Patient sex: F
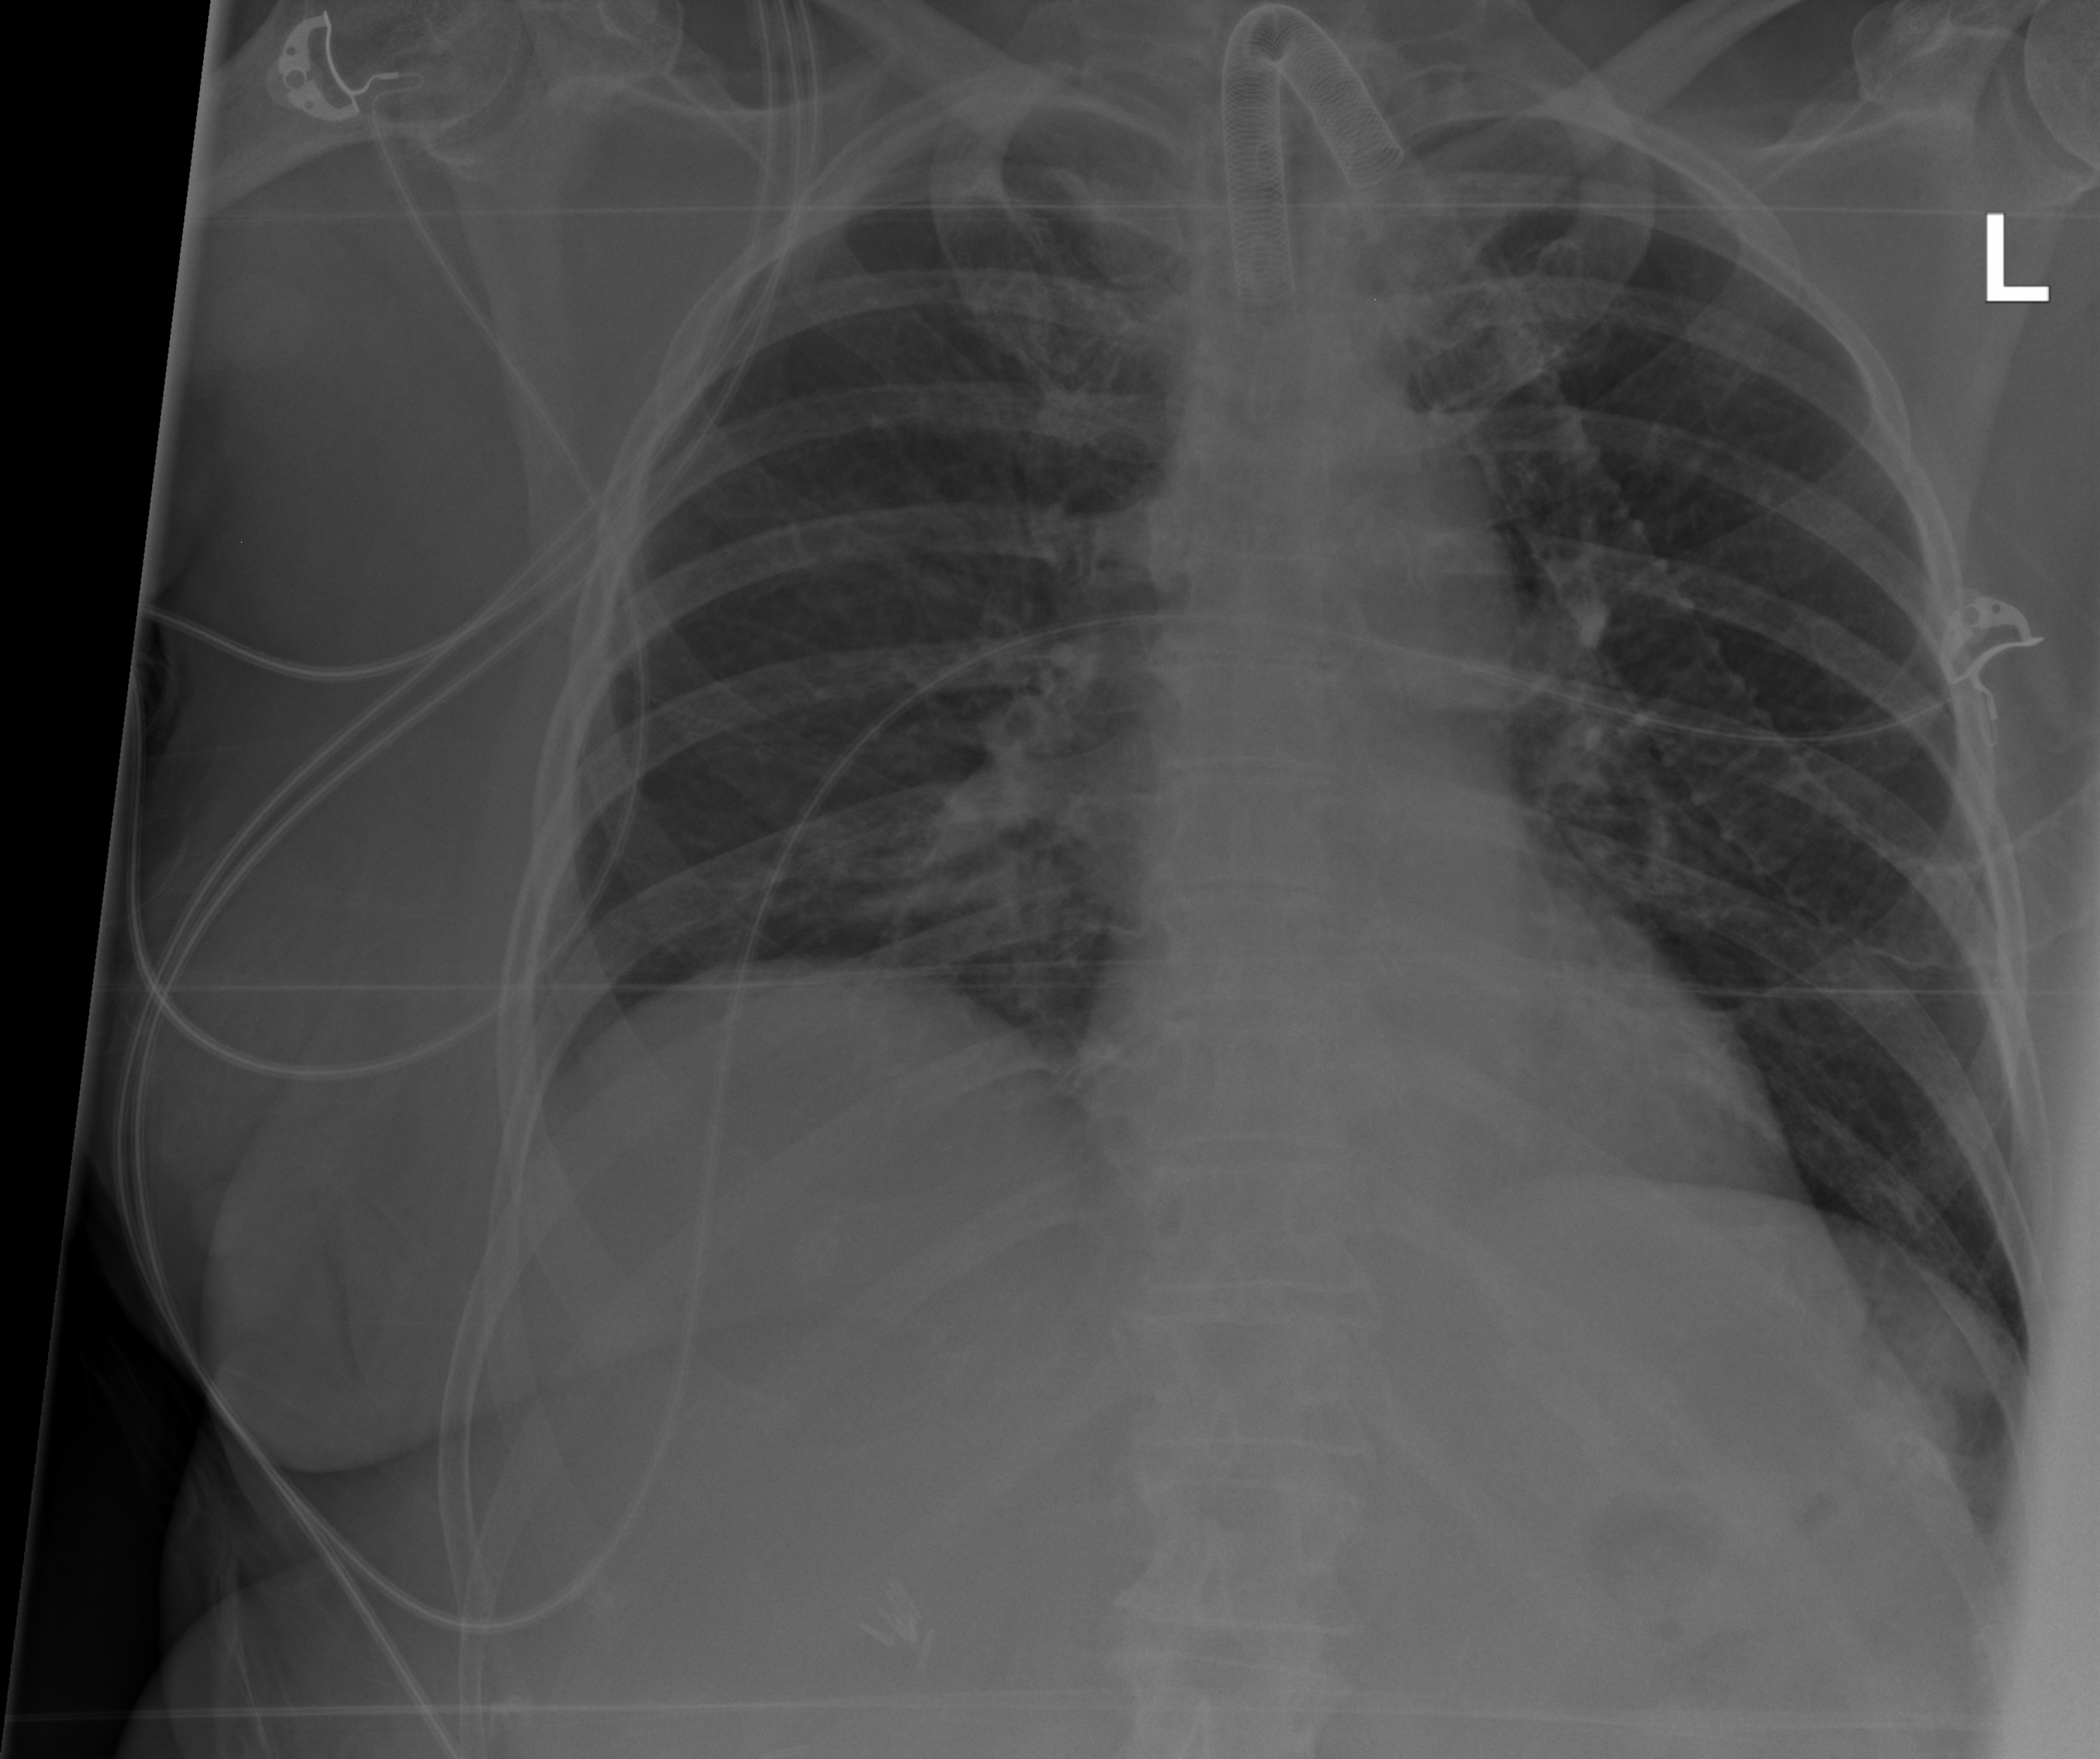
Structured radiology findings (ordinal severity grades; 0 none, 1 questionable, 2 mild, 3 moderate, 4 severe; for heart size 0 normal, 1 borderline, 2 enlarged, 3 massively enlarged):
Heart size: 0
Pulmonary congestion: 0
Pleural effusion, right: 0
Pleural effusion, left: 0
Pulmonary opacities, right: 0
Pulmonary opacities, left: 0
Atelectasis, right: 2
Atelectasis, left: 2